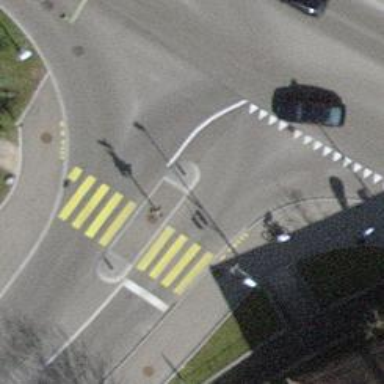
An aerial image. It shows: Road crossing with traffic signals and pedestrian island.